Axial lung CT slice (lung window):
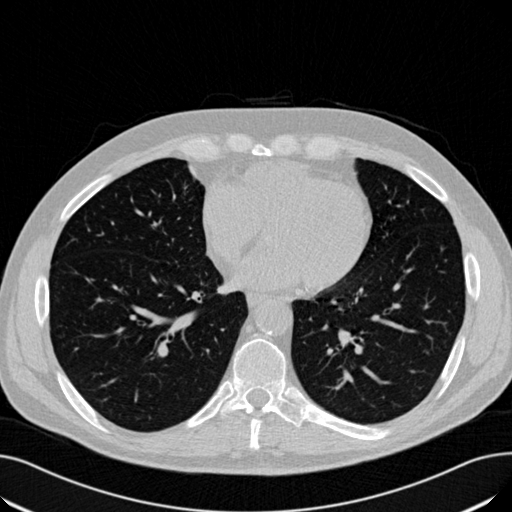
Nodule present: no